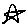
Label: star